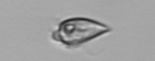
Label: Oxytoxum